Question: : Visual Studio 2008 SP1 with Resharper 4.1, .NET 3.5
I have a class with a static method, 'GetProperty<T>' that returns a property value lazily.
'''
private static T GetProperty<T>(T backingField, Func<T> factory)
where T : class
{
if (backingField == null)
backingField = factory();
return backingField;
}
'''
But when I use above method to return a property,
I am getting two warnings that says that private backing fields are not assigned.
But they are assigned later on only when they are needed.

Is this warning ?
-- Or --
Is my appoach to loading a property flawed?
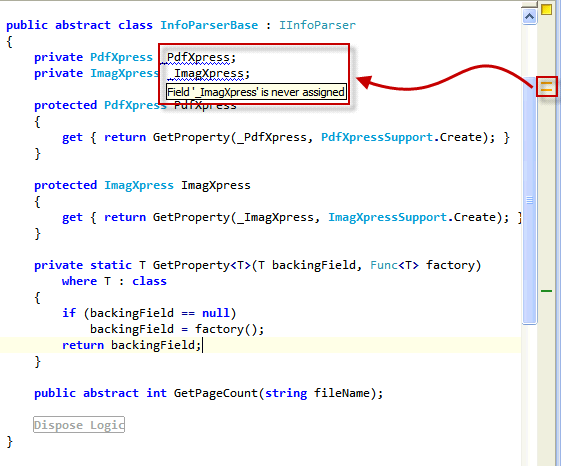
Answer: Your method is flawed. To take this approach you need to make 'backingField' a 'ref' parameter.
'''
private static T GetProperty<T>(ref T backingField, Func<T> factory)
'''
Then on 'GetProperty', pass 'ref _ImagXpress' or 'ref _PdfXpress'.
The way you're doing it now just assigns a new value to the parameter, not to the actual backing field.